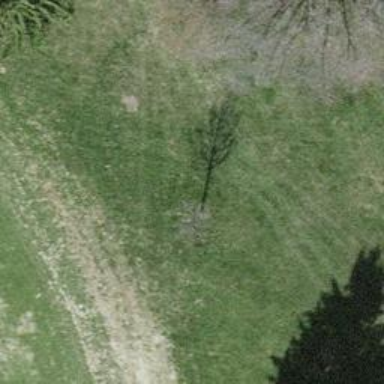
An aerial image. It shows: Urban area featuring tree as natural element.